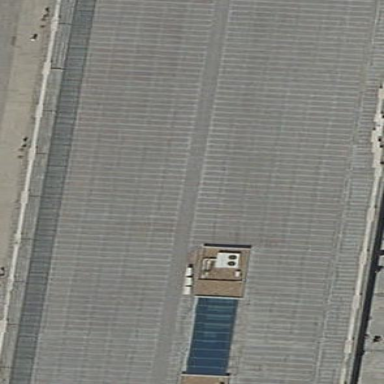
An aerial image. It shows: Building with hipped metal roof.